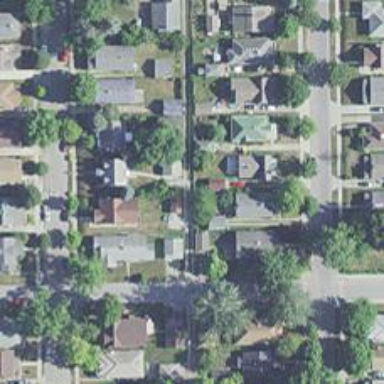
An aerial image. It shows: Alleyway designated as service road.